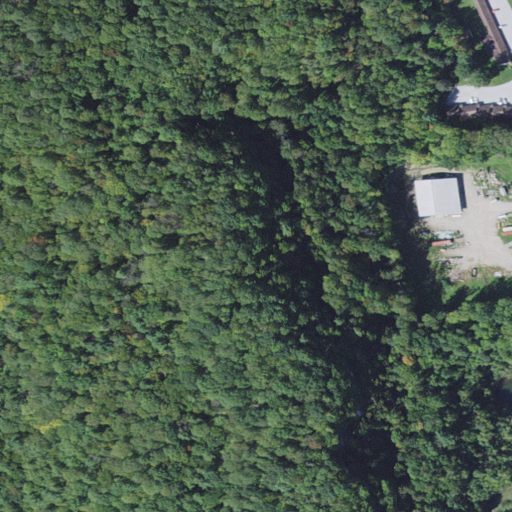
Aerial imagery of mountain in Vermont named Hawk Hill containing deciduous forest, pasture, grassland, evergreen forest, medium intensity development, high intensity development, and barren land